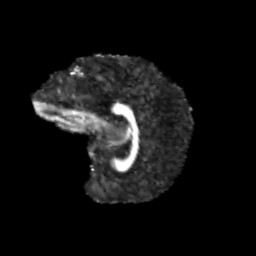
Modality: FA
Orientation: sagittal
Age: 11
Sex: female
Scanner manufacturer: siemens
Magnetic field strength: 3 T
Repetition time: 3.8 s
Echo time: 0.07 s